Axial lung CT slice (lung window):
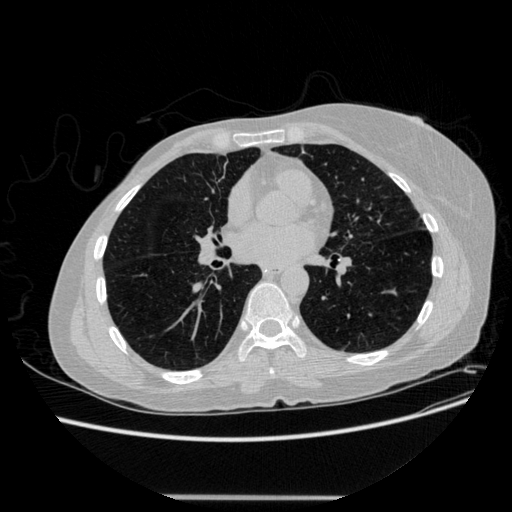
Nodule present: no